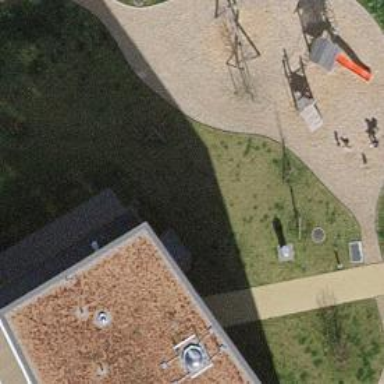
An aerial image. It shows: Playground area for leisure activities on the land.